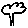
Label: tree